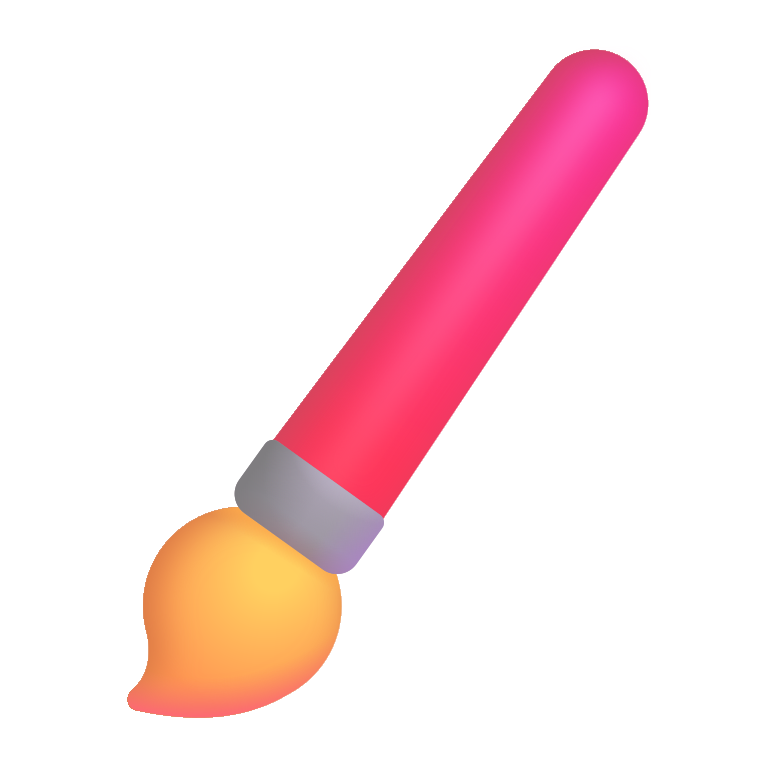
paintbrush color